Question: ## Goal
I would like to display a bar of text overlaying an image, vertically-centered and hard aligned to the left and right edges, when someone hovers on the containing link. I'm not sure what is the easiest and best way to do it.
This is the effect I'm trying to achieve:

## Code
Here is the HTML I'm working with:
'''
<ul class="products">
<li>
<a href="#"><img src="images/product-image.jpg" class="photo" /></a>
<div class="text_holder">
<h3>Product name</h3>
<p class="description">Short description below product name</p>
<p class="price">$29.99<em>Was: $59.99</em></p>
</div>
</li>
</ul>
'''
## What I've tried already
I'm open to both pure CSS and jQuery solutions. I have already tried several tooltip scripts, but none of them worked well enough: some didn't allow the tooltip to be used as a link, while others were not visible within the product image area. I also tried a similar approach to what Ryan Silva is suggesting below but with no luck.
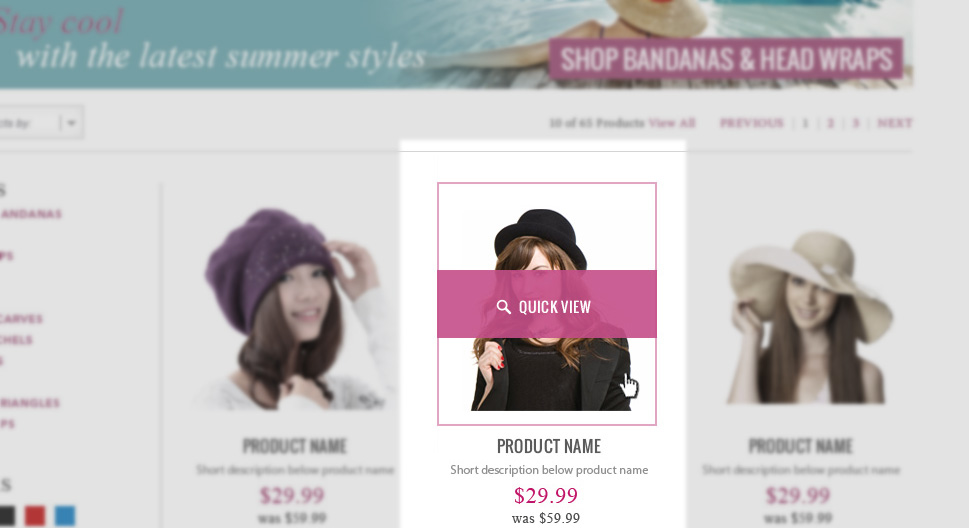
Answer: Try this <URL>
'''
<ul class="products">
<li>
<div class="outer"><img src="http://fc00.deviantart.net/fs70/i/2012/282/c/7/emma_watson_portrait_by_prod44-d5hcxul.jpg" class="photo" />
<div class="quick">
<p>Quick View</p>
</div>
</div>
<div class="text_holder">
<h3>Product name</h3>
<p class="description">Short description below product name</p>
<p class="price">$29.99<em>Was: $59.99</em></p>
</div>
</li>
</ul>
'''
'''
li{
list-style:none;
text-align:center;
}img{
width:100%;
padding:5%;
border: 1px solid rgba(255,255,255,0);
}
.outer{
position: relative;
width:300px;
}
.quick{
position: absolute;
left:0;
right:0;
margin-top:-75%;
padding:0 5%;
width:100%;
background:red;
display:none;
}
.outer:hover img{
border: 1px solid red;
}
.outer:hover .quick{
display:block;
}
'''